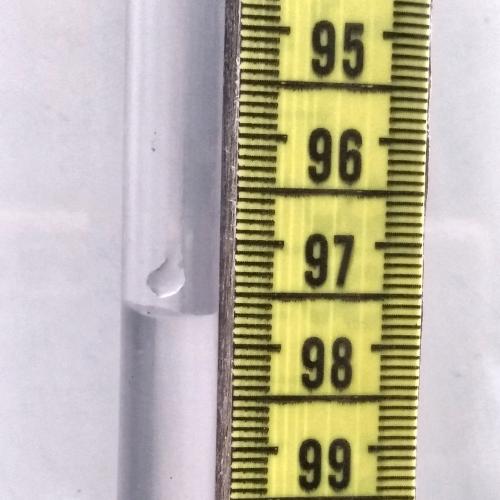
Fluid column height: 97.7 cm